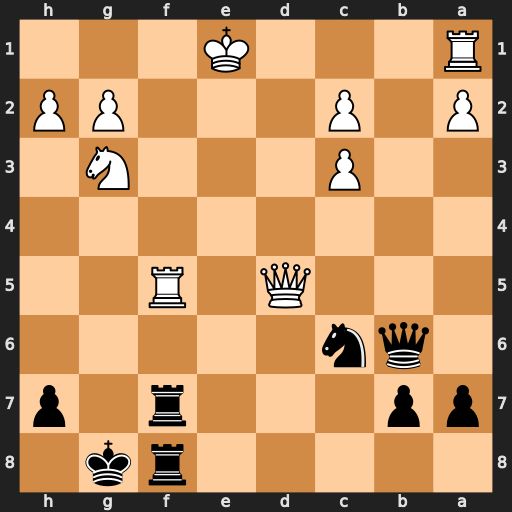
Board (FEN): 5rk1/pp3r1p/1qn5/3Q1R2/8/2P3N1/P1P3PP/R3K3
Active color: b
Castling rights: Q
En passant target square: -
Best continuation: Qe3+ Ne2 Ne7 Qxf7+ Rxf7 Rxf7 Kxf7